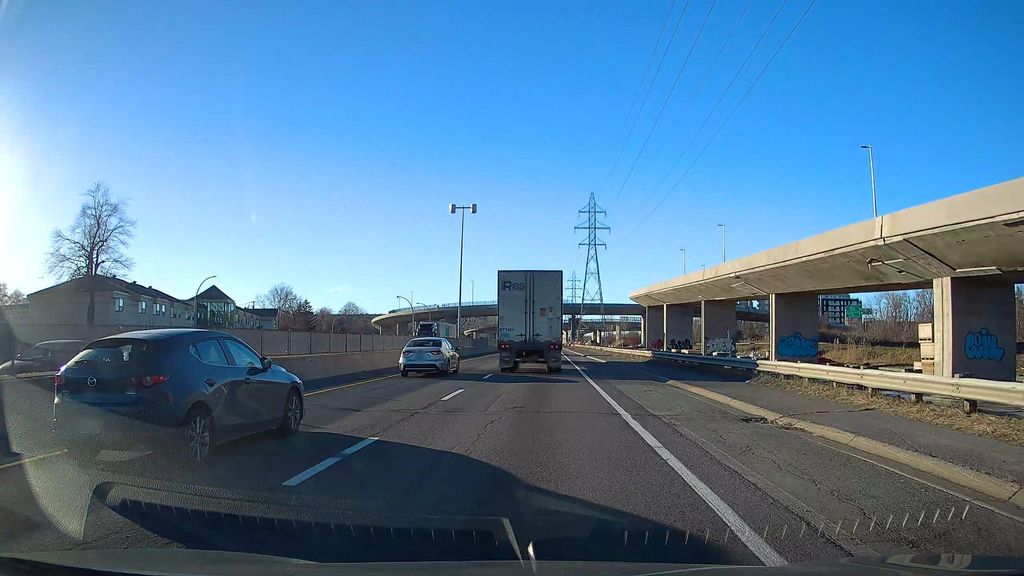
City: montreal